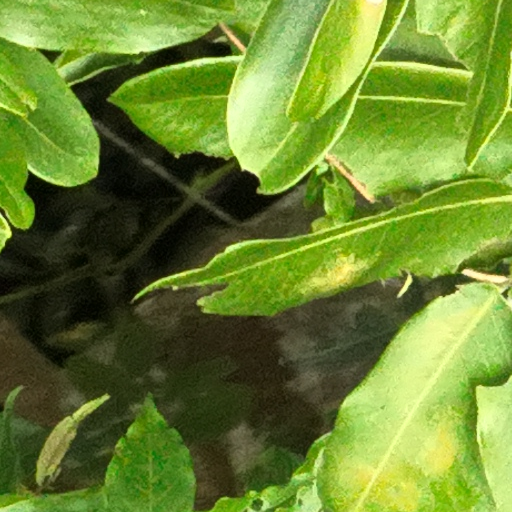
Species: Dipteryx oleifera
GBIF accepted scientific name: Dipteryx oleifera
Crown area (m\u00b2): 507.993